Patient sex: M
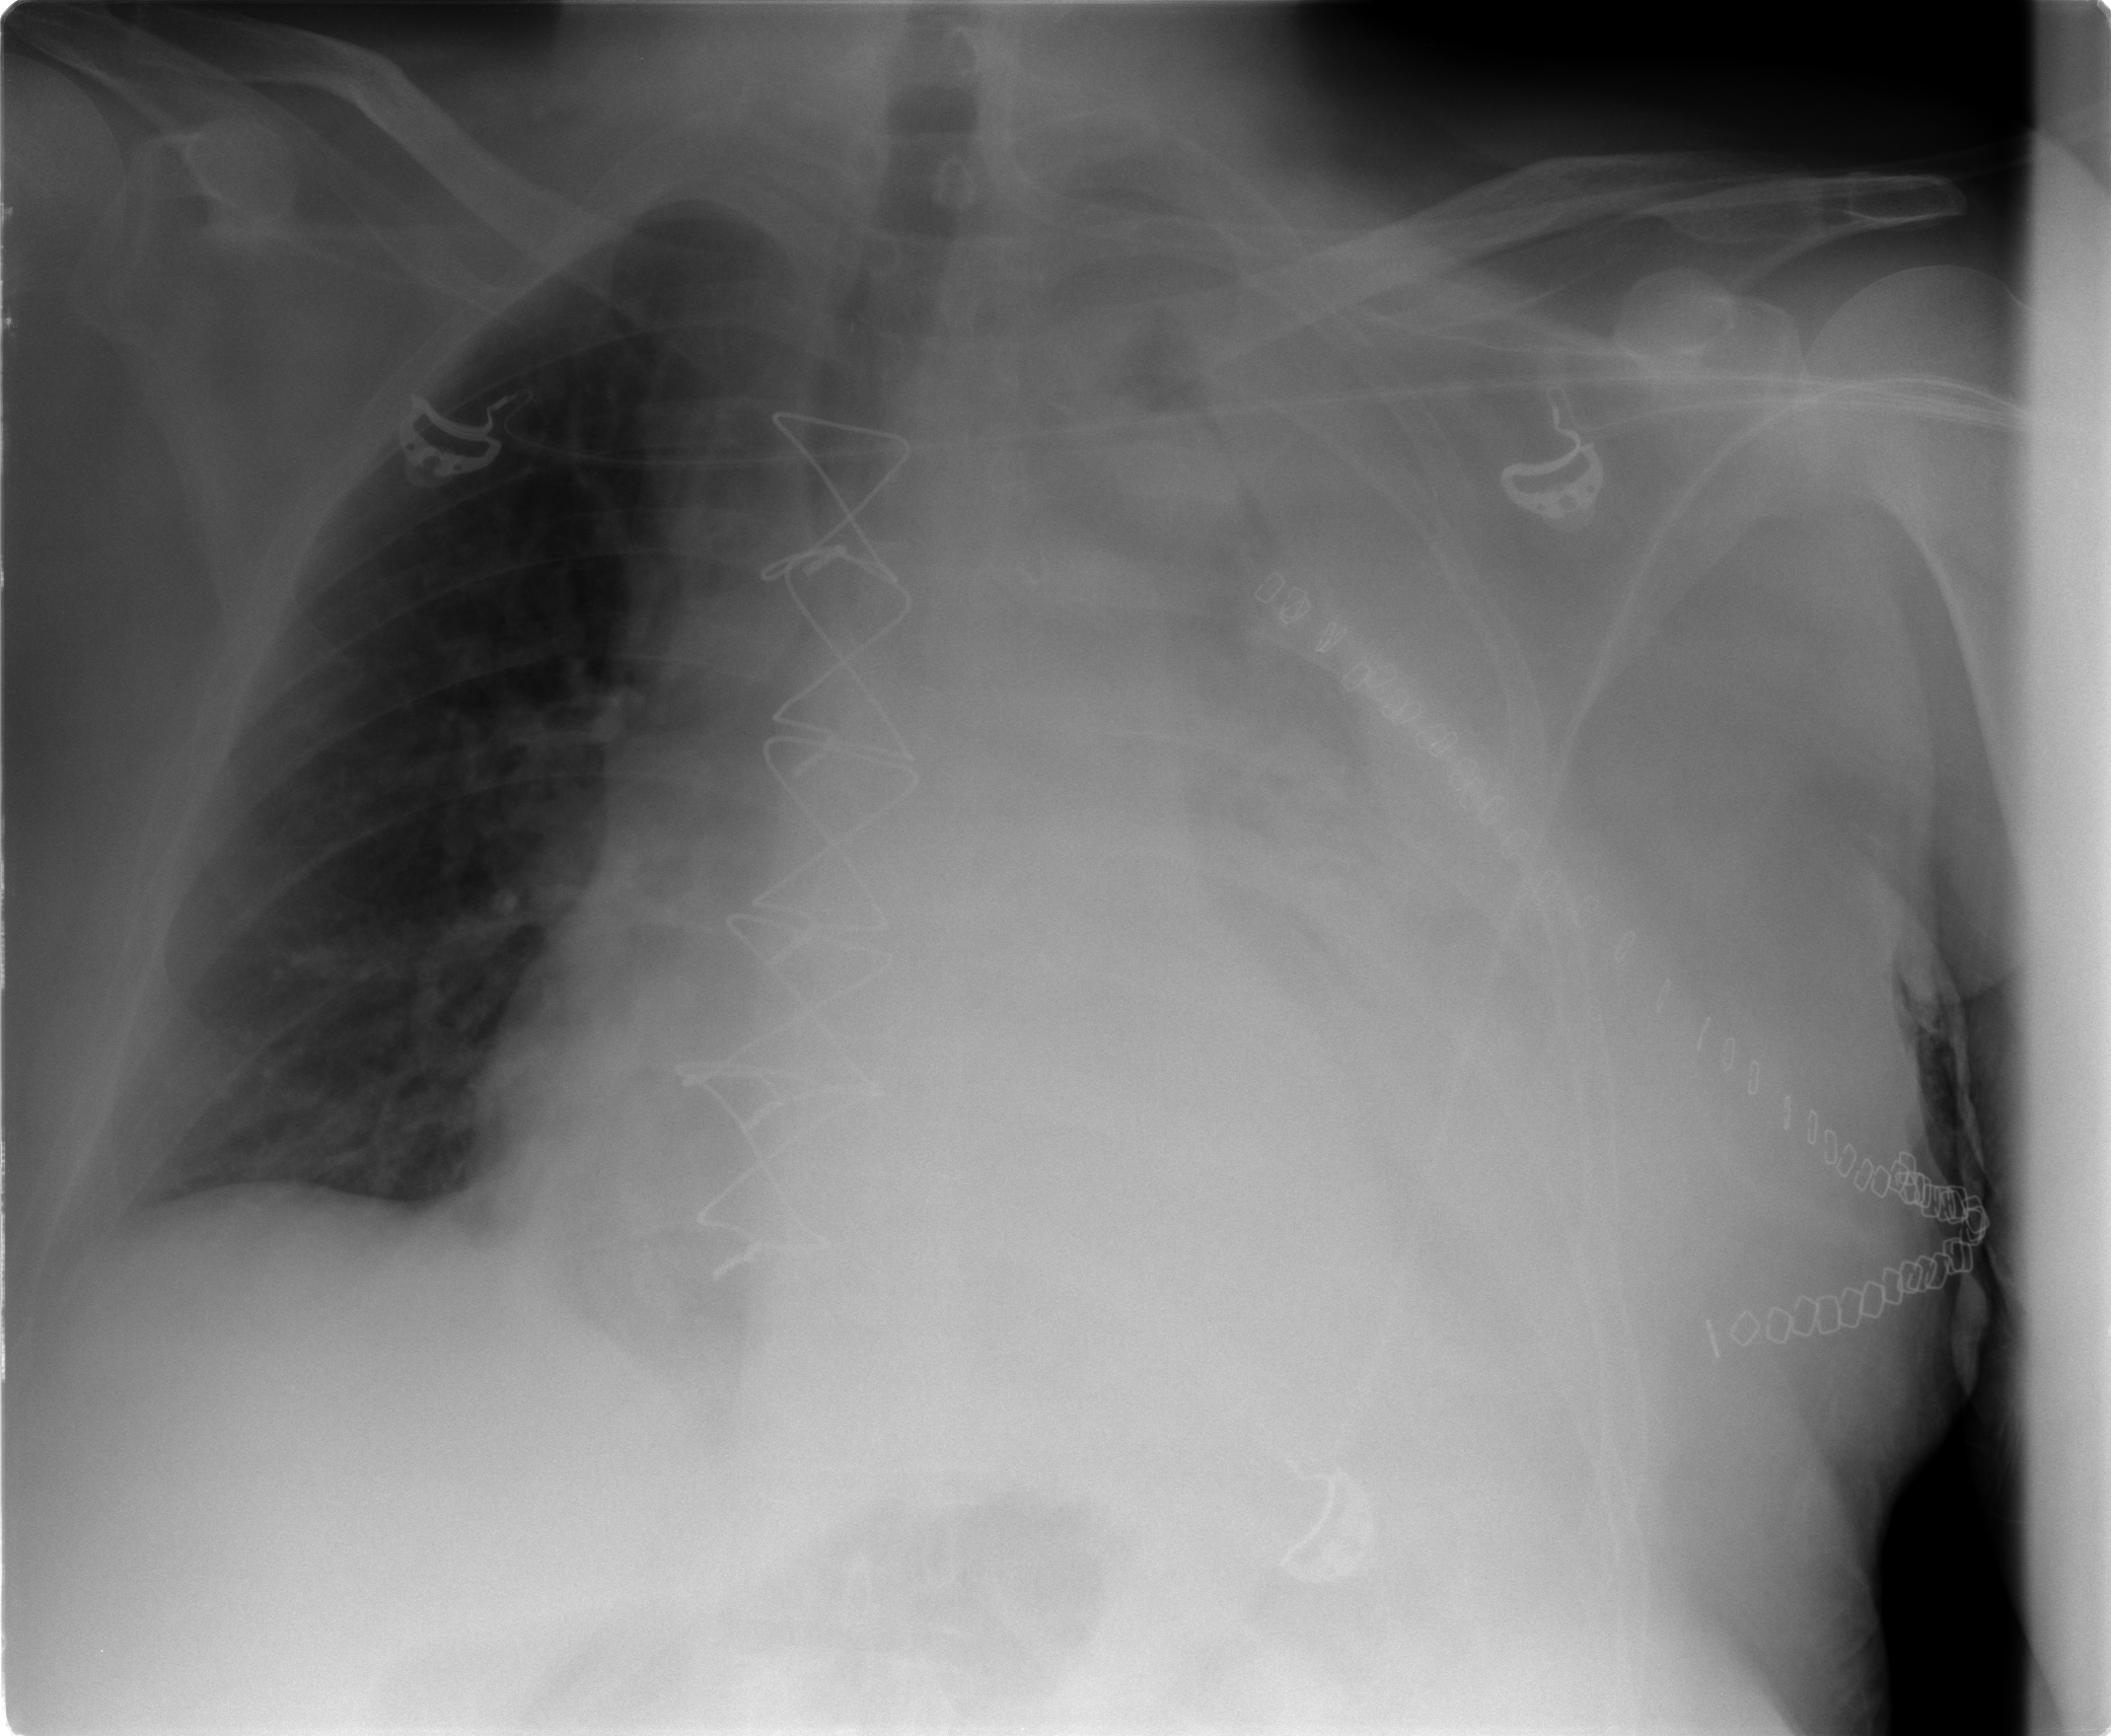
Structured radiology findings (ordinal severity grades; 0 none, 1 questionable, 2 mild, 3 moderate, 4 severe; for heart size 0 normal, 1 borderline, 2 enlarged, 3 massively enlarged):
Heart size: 2
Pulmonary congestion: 0
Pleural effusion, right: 1
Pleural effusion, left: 3
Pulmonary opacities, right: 0
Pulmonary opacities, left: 2
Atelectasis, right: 0
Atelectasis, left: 3